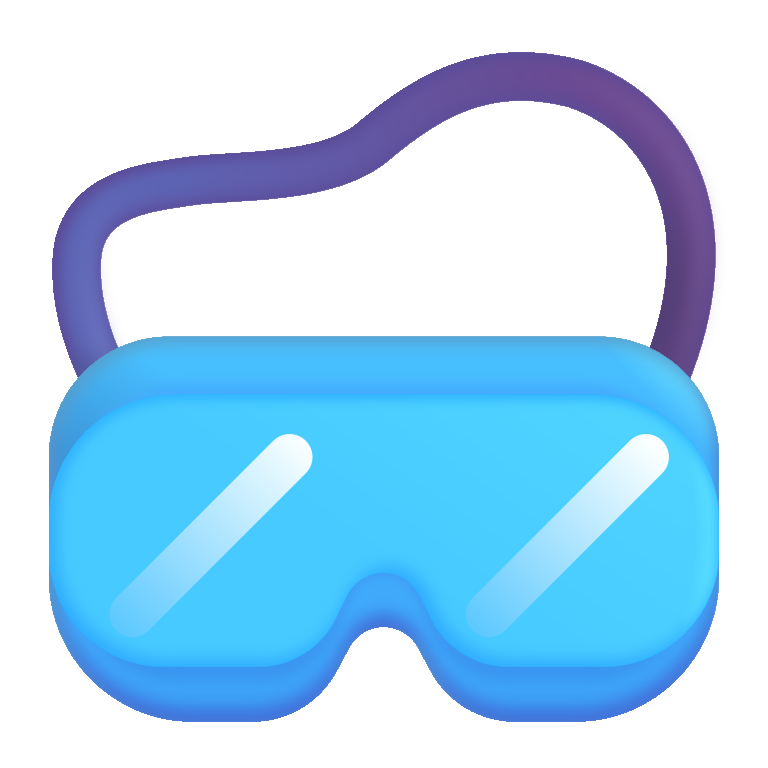
goggles color